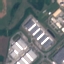
Label: Industrial